Question: So I am creating a image to place in the title area. Everything works with the exception that only a 1/4th of the image is displayed?
my image is actually text and a image combine in one image EX: JKTeater [ ] <-- icon
so right now only JKT is showing in the title area
Here is the create() method
'''
public void create() {
super.create();
setTitle("JKTeater Application");
setMessage("Hello World");
if (image != null) setTitleImage(image);
}
'''
1. Is there a specific size that the title area code allows for?
2. Is there a way to place the end of the image at the end of the title area?
3. Can you use a layout to move it around?
4. How can I get a black horizonal line at the bottom of the title area?

I am sure that it would be asking to much to see if you can actually change the background color from a basic color to a gradient
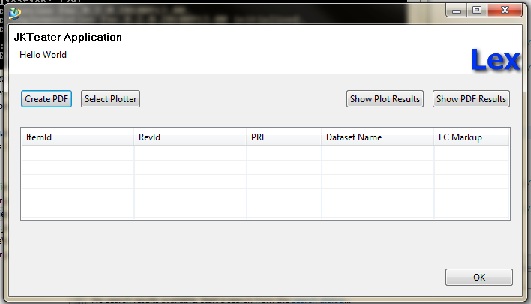
Answer: Here is an example 'TitleAreaDialog'. As you can see, the 'Image' is completely shown and aligned to the right:
'''
public static void main(String[] args) {
final Shell shell = new Shell();
shell.setLayout(new FillLayout());
TitleAreaDialog dialog = new MyTitleAreaDialog(shell);
dialog.setTitleAreaColor(Display.getDefault().getSystemColor(SWT.COLOR_WIDGET_BACKGROUND).getRGB());
dialog.open();
}
private static class MyTitleAreaDialog extends TitleAreaDialog
{
private Image image;
public MyTitleAreaDialog(Shell parentShell) {
super(parentShell);
image = new Image(Display.getDefault(), "/home/baz/Desktop/StackOverflow.png");
}
@Override
public boolean close() {
if (image != null)
image.dispose();
return super.close();
}
@Override
protected Control createContents(Composite parent) {
Control contents = super.createContents(parent);
setTitle("Title");
setMessage("Message");
if (image != null)
setTitleImage(image);
return contents;
}
@Override
protected Control createDialogArea(Composite parent) {
Composite composite = (Composite) super.createDialogArea(parent);
// YOUR LINE HERE!
Label line = new Label(parent, SWT.SEPARATOR | SWT.HORIZONTAL);
line.setLayoutData(new GridData(SWT.FILL, SWT.END, true, true));
return composite;
}
}
'''

> Is there a specific size that the title area code allows for?
AFAIK there are no restrictions to the size. I tried using an 'Image' that was larger than my screen resolution and it was fully displayed. The 'Dialog' was obviously unusable though.
> I am sure that it would be asking to much to see if you can actually change the background color from a basic color to a gradient
The background color can be changed using 'dialog.setTitleAreaColor(RGB)' (in this case the widget background color), but you cannot use a gradient. There is a deprecated method <URL> which would return the title area 'Composite', but I really wouldn't recommend using that.
> How can I get a black horizonal line at the bottom of the title area?
The line at the bottom was achieved by using:
'''
Label line = new Label(parent, SWT.SEPARATOR | SWT.HORIZONTAL);
line.setLayoutData(new GridData(SWT.FILL, SWT.END, true, true));
'''
> Can you use a layout to move it around?
There is a similar question here:
<URL>
The answers there explain how to change details of the 'TitleAreaDialog'. Maybe read up on them.